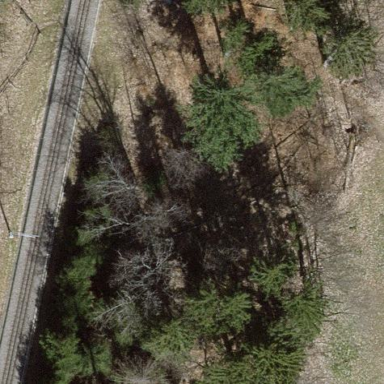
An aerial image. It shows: Forest area.